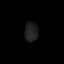
Tissue: lung
Cell type: Epithelial cells
Senescence score: 0.2099
Nuclear area (px): 259
Mean DAPI intensity: 32.019